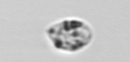
Label: Amoeba